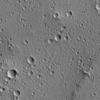
Label: not_dusty